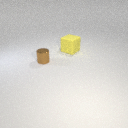
large yellow rubber cube behind small brown metal cylinder